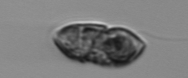
Label: Gyrodinium